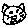
Label: cat